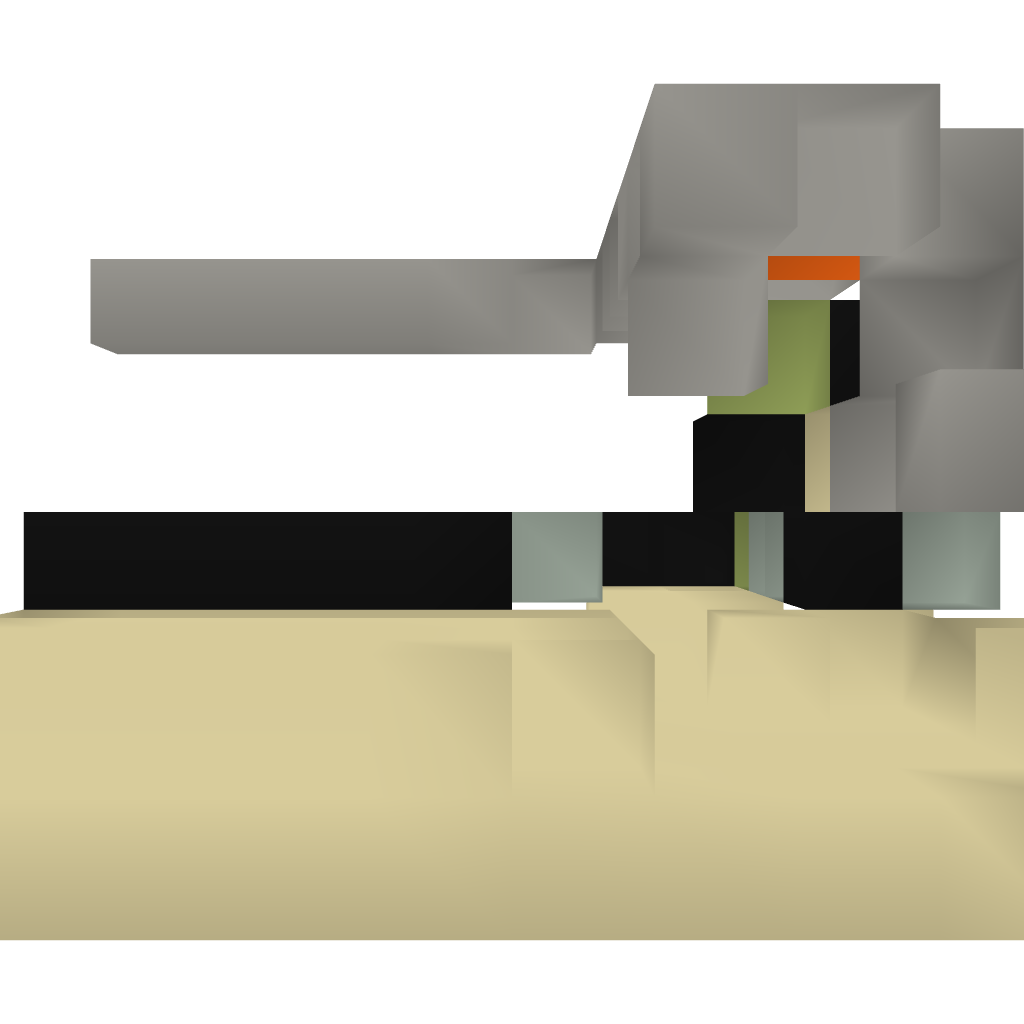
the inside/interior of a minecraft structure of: Repeater Lock 1.5